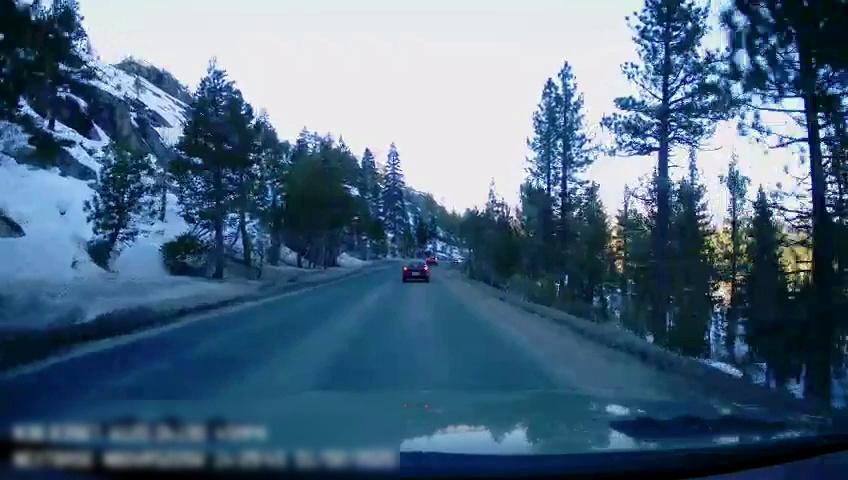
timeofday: Day
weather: Sunny
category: Drivable Space
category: Vehicles | Car
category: Lanes | Opposite Lane
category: Lanes | Current Lane
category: Lanes | Opposite Lane
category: Lanes | Current Lane